Question: I have an ASPX page that has a drop down on it.
'''
<div>
<p>Pick a customer to show their order(s)</p>
<asp:DropDownList ID="customerSelect" AutoPostBack="true" runat="server" OnSelectedIndexChanged="customerSelect_SelectedIndexChanged"></asp:DropDownList>
</div>
'''
I want the options in the drop down to be populated from a database of customer names.
Here is what my database looks like

Here is my code behind
'''
protected void Page_Load(object sender, EventArgs e)
{
if (!IsPostBack)
{
populateDropDown();
customerSelect_SelectedIndexChanged(null, null);
}
}
public void populateDropDown()
{
SqlCommand cmd = new SqlCommand("SELECT * FROM [Orders]", new SqlConnection(ConfigurationManager.AppSettings["ConnString"]));
cmd.Connection.Open();
SqlDataReader ddlValues;
ddlValues = cmd.ExecuteReader();
customerSelect.DataSource = ddlValues;
customerSelect.DataValueField = "OrderID";
customerSelect.DataTextField = "CustomerName";
cmd.Connection.Close();
cmd.Connection.Dispose();
}
'''
I've used this code before. So I must be missing something simple but I'm not sure what it is.
EDIT
I am getting no errors. The code compiles. But the drop down list remains blank.
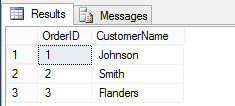
Answer: , I think you forget to bind your dropdownlist like;
'''
customerSelect.DataBind();
'''
And use <URL>' method manually.
'''
using(SqlConnection con = new SqlConnection(connString))
using(SqlCommand cmd = con.CreateCommand())
{
...
...
using(SqlDataReader ddlValues = cmd.ExecuteReader())
{
...
}
}
'''